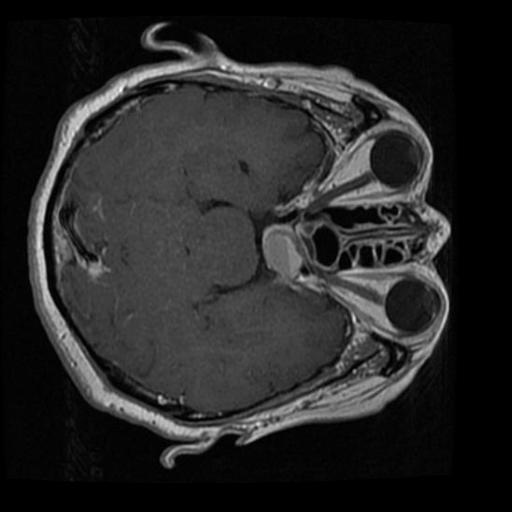
Label: brain_tumor